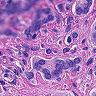
Metastatic tissue present: yes